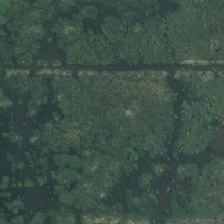
Land cover: herbaceous_freshwater_vege